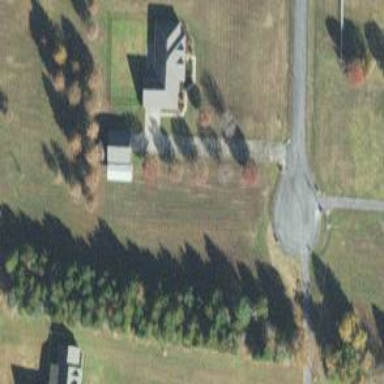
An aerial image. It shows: Driveway.